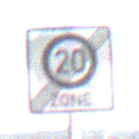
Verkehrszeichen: EndeZone20
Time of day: MorningAfternoon
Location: Outdoor (Nature)
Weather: PartlyCloudy
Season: NotSpecified
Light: Natural